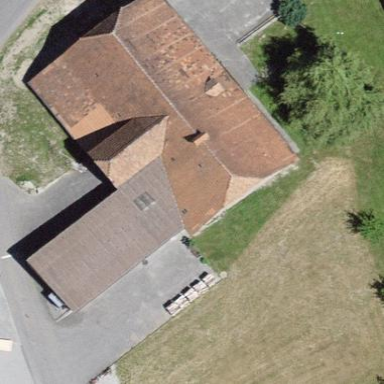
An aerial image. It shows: Farm building.